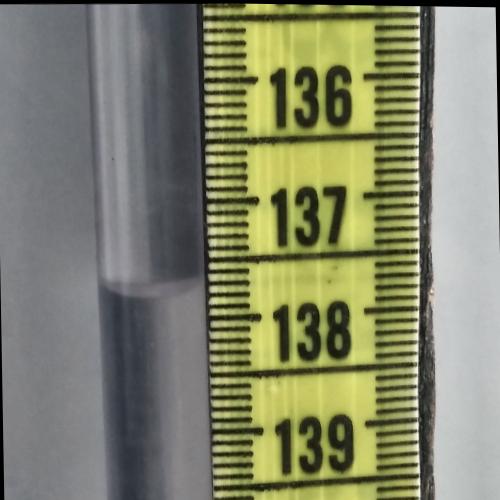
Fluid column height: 137.8 cm